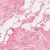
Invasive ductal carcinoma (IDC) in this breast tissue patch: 0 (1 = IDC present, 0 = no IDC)